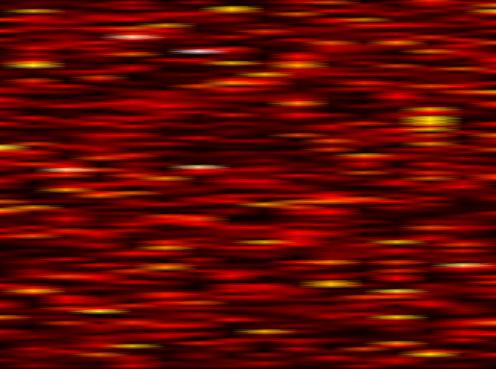
Label: WOLA